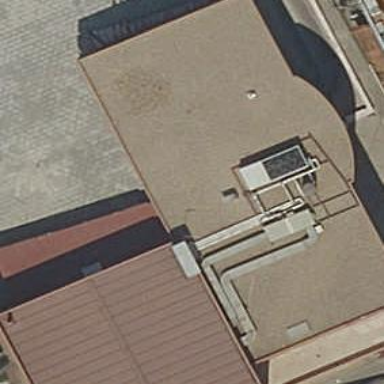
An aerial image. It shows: Public building.